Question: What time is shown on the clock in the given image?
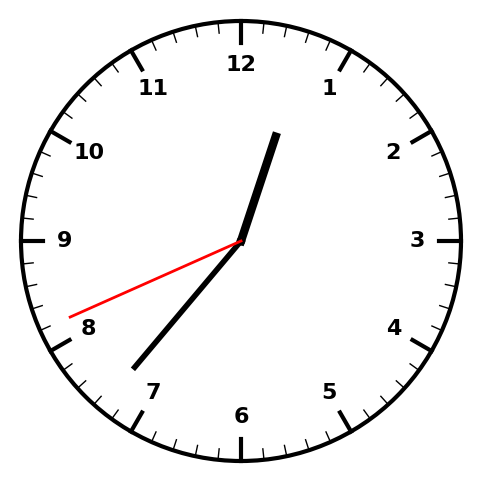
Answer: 12:36:41